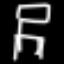
Label: chair